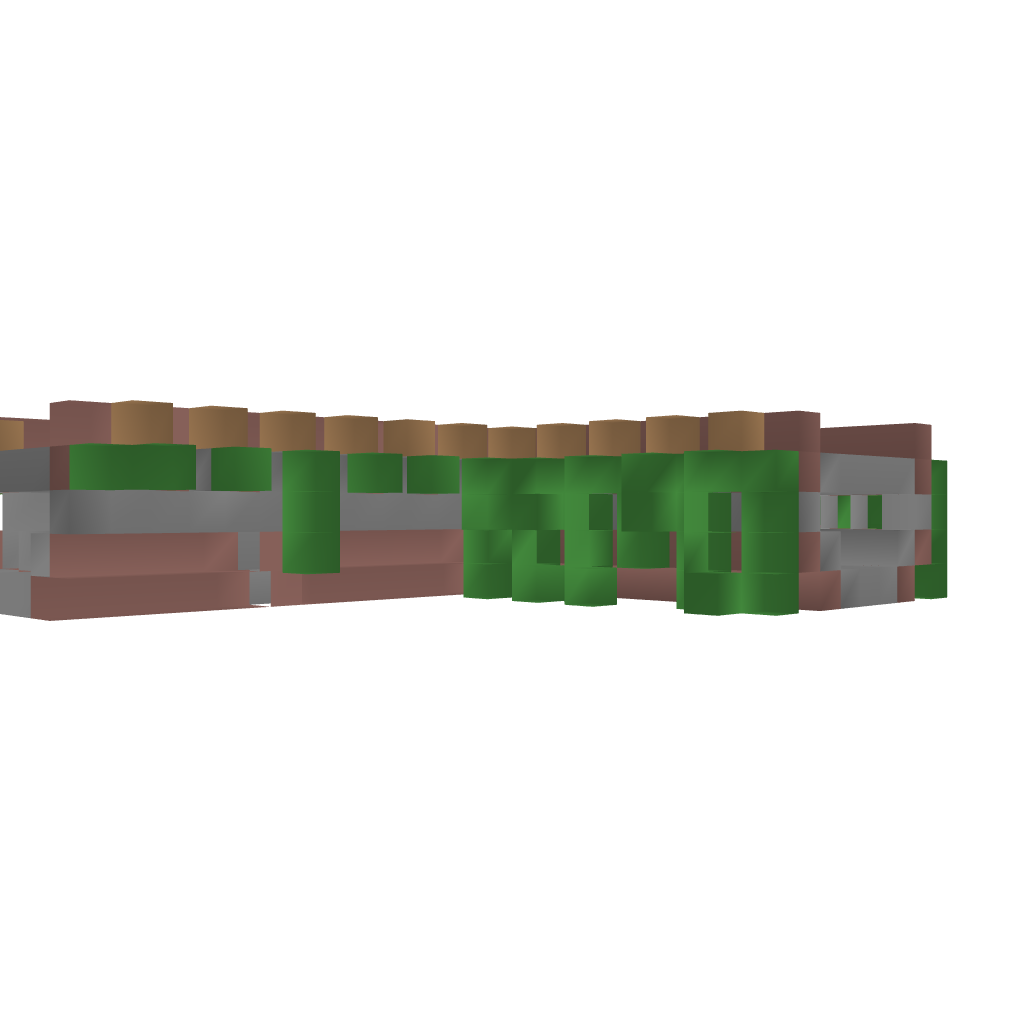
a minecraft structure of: Ancient Skyway Modified(T-Junction) bad low quality